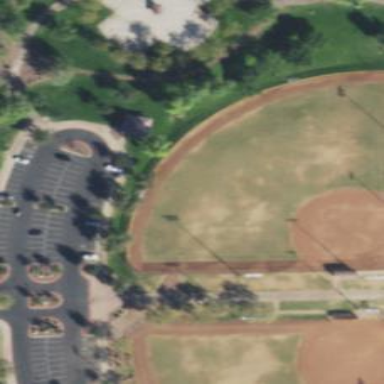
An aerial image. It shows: Baseball pitch for leisure land activities.